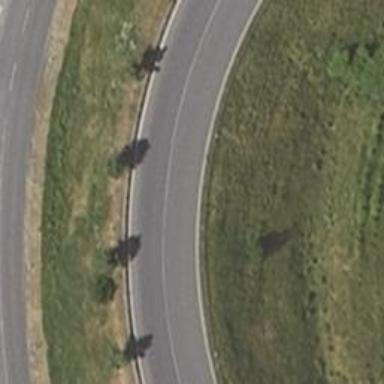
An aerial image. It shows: Trunk link road with asphalt surface.